Interaction volume radius: 5 \u00c5
Interaction volume height: 15 \u00c5
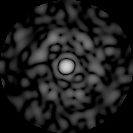
Disorder parameter: 0.8163